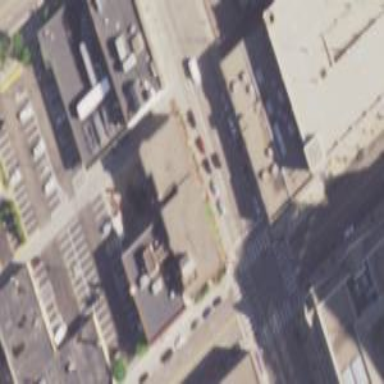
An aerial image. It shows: Building.